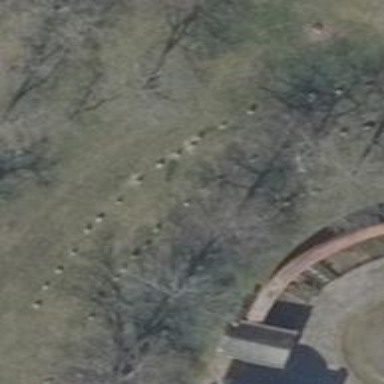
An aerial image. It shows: Historic war cemetery.